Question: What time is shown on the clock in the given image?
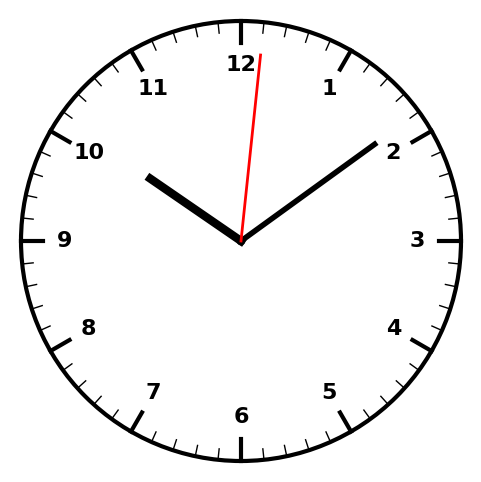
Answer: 10:09:01